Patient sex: M
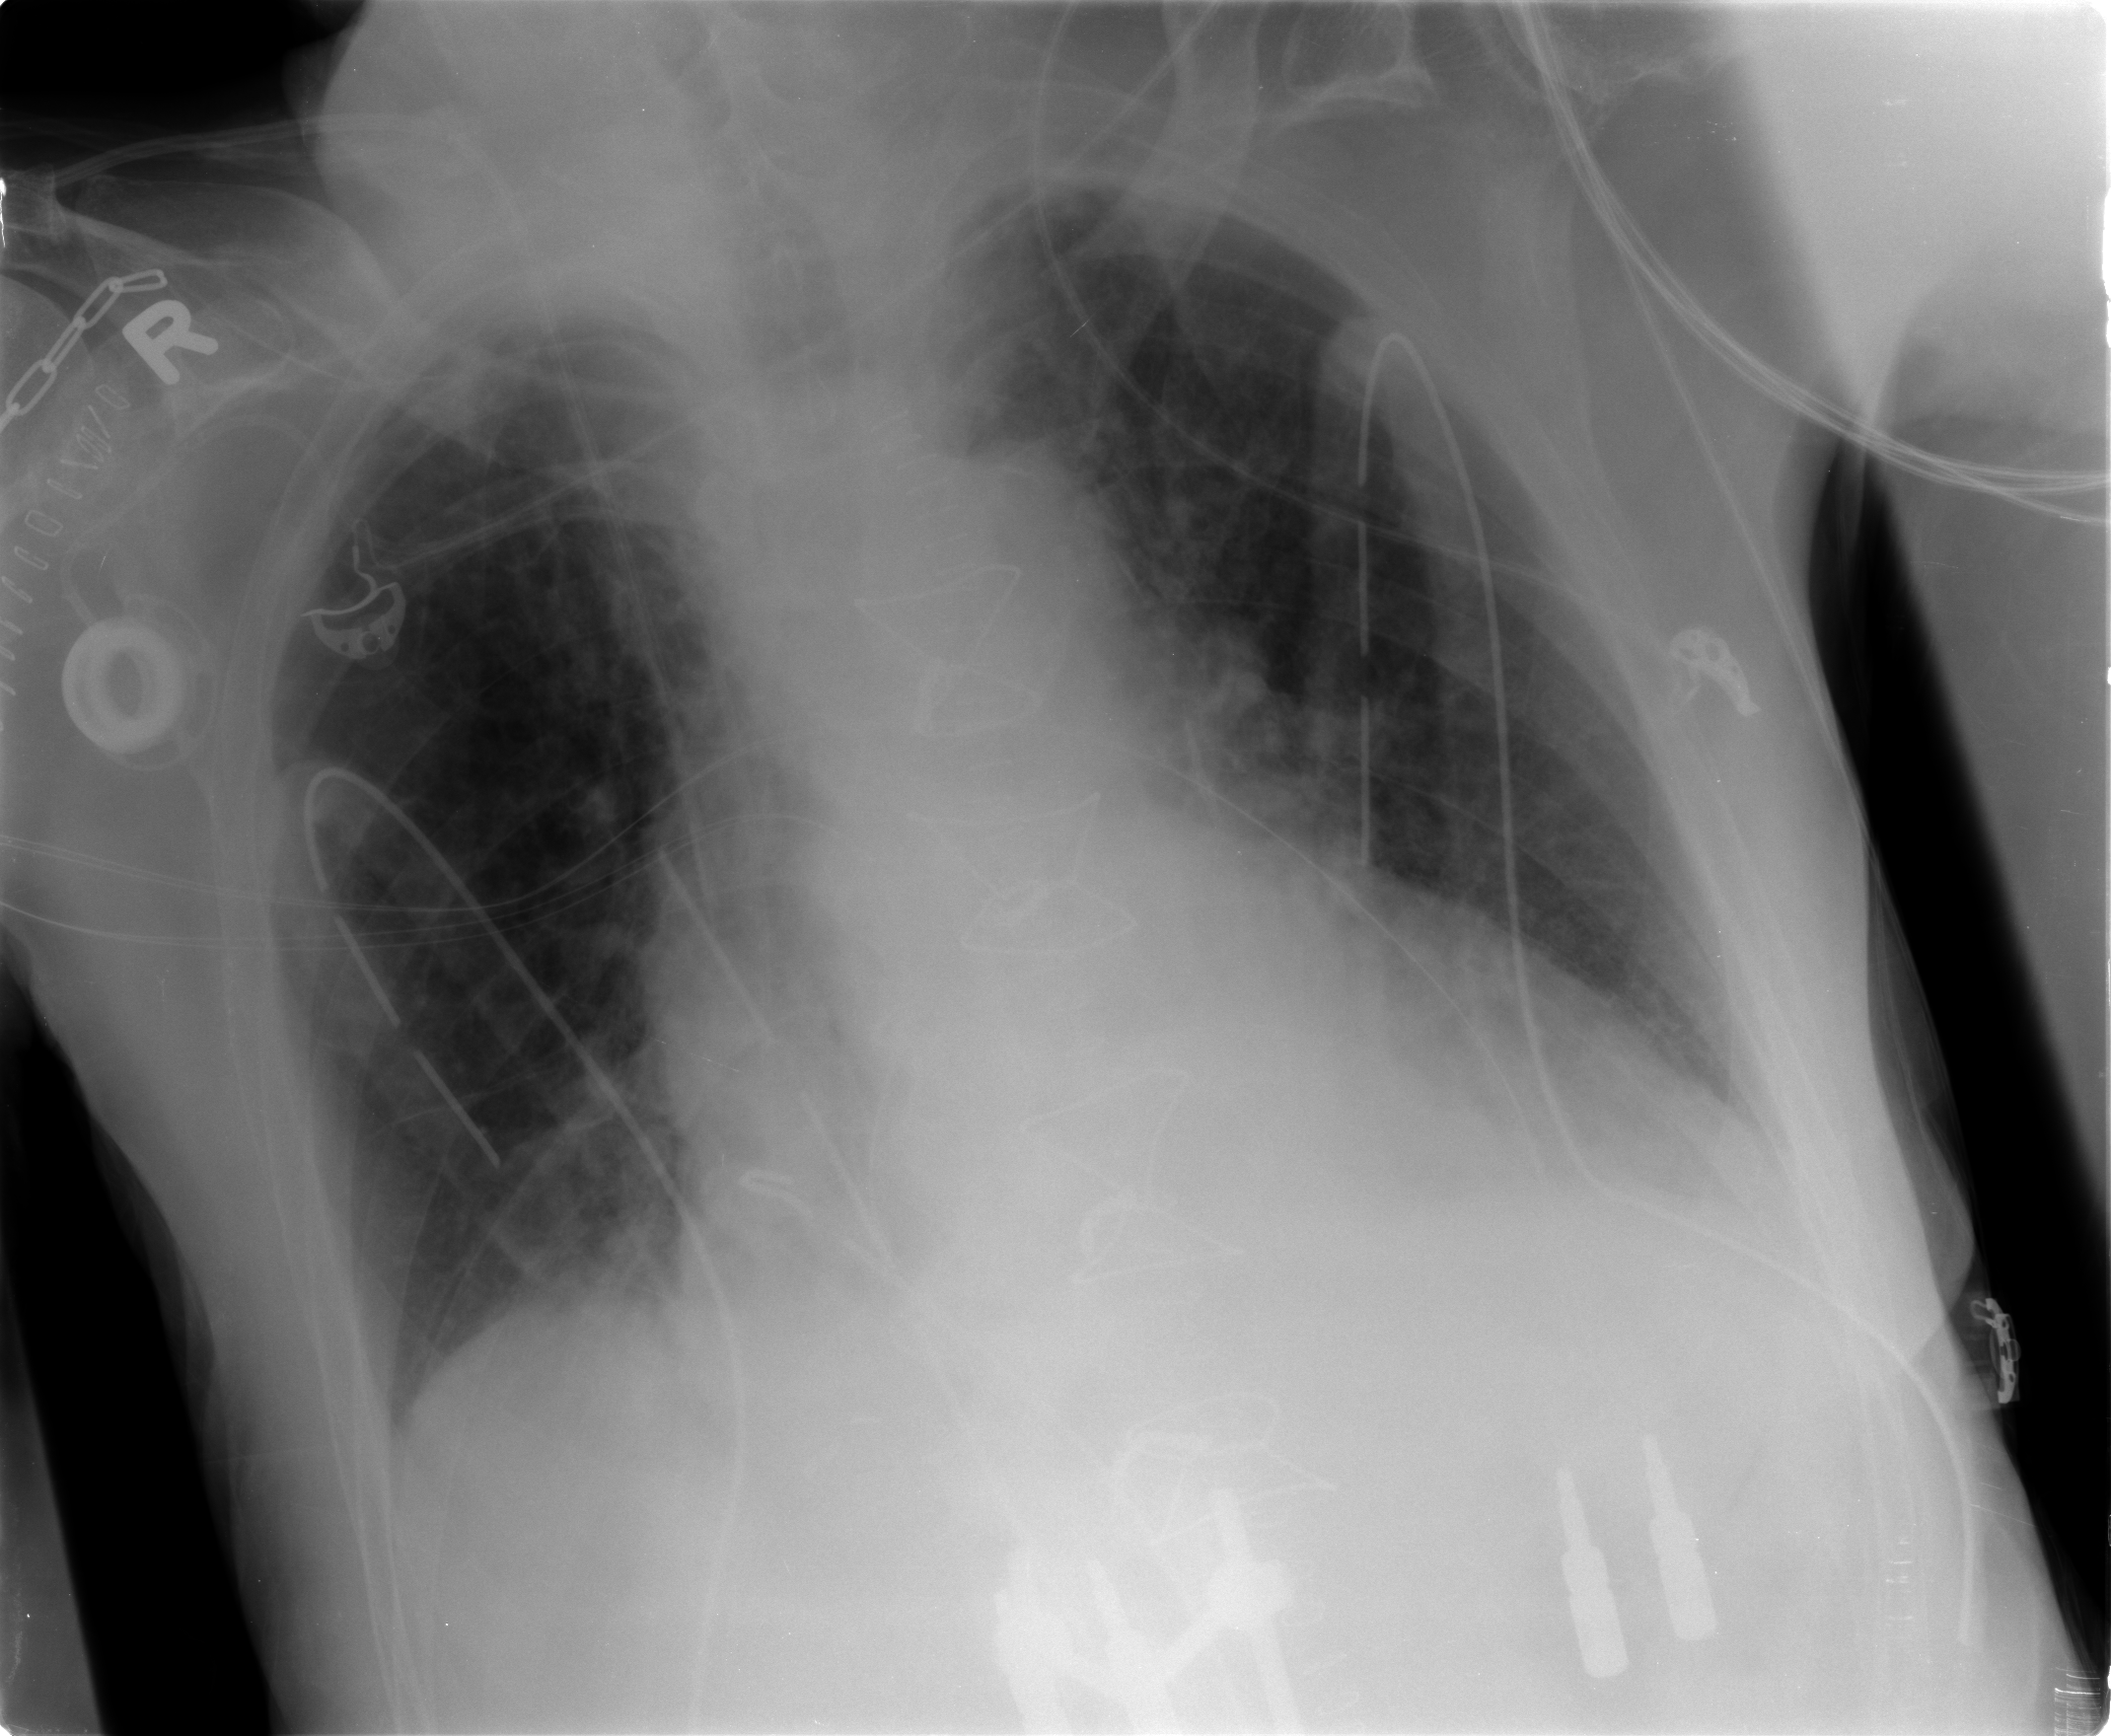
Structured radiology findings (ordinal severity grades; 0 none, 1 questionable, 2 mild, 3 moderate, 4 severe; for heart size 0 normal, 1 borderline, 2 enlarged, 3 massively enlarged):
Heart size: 2
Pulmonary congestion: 2
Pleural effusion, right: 2
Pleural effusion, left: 2
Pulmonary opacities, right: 0
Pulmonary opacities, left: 0
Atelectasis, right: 2
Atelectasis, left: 2